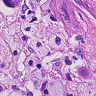
Metastatic tissue present: yes